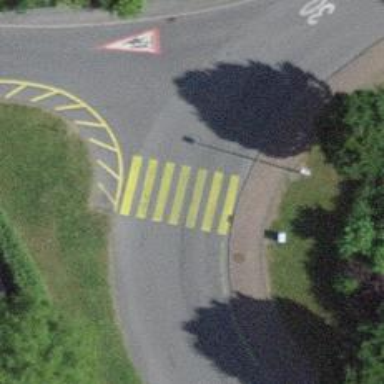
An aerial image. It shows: Kerb serving as barrier.